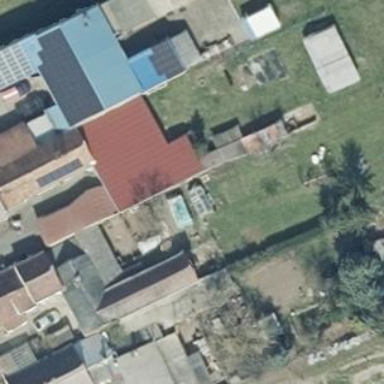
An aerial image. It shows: Building with red metal roof.